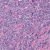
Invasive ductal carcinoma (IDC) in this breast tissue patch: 1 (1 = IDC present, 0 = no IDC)